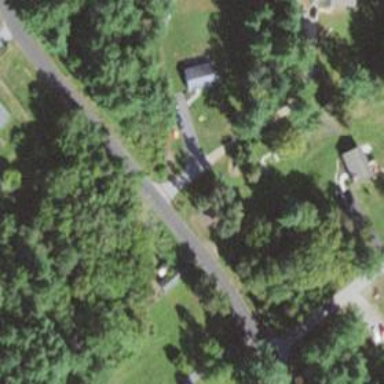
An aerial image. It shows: Residential driveway used as service road.